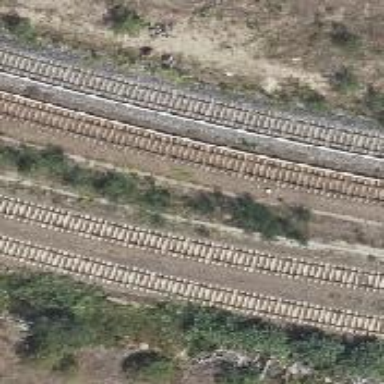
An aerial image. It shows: Railway track.